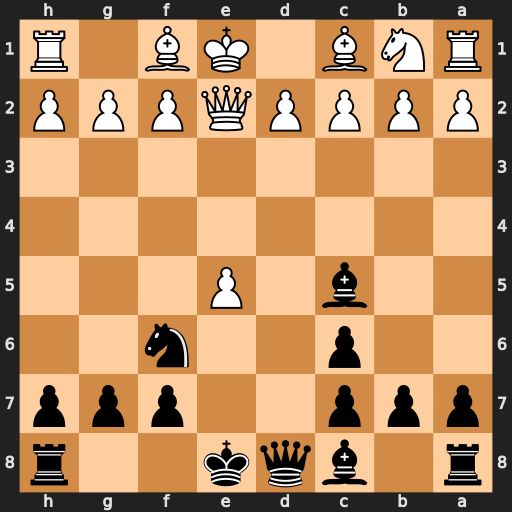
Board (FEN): r1bqk2r/ppp2ppp/2p2n2/2b1P3/8/8/PPPPQPPP/RNB1KB1R
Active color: b
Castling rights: KQkq
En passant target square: -
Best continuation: Ng4